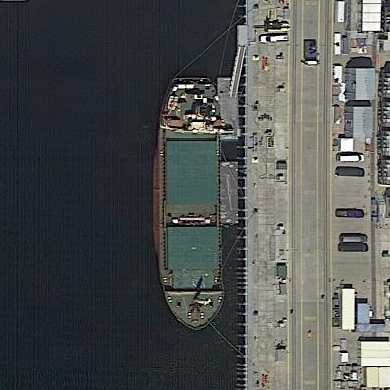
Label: civil